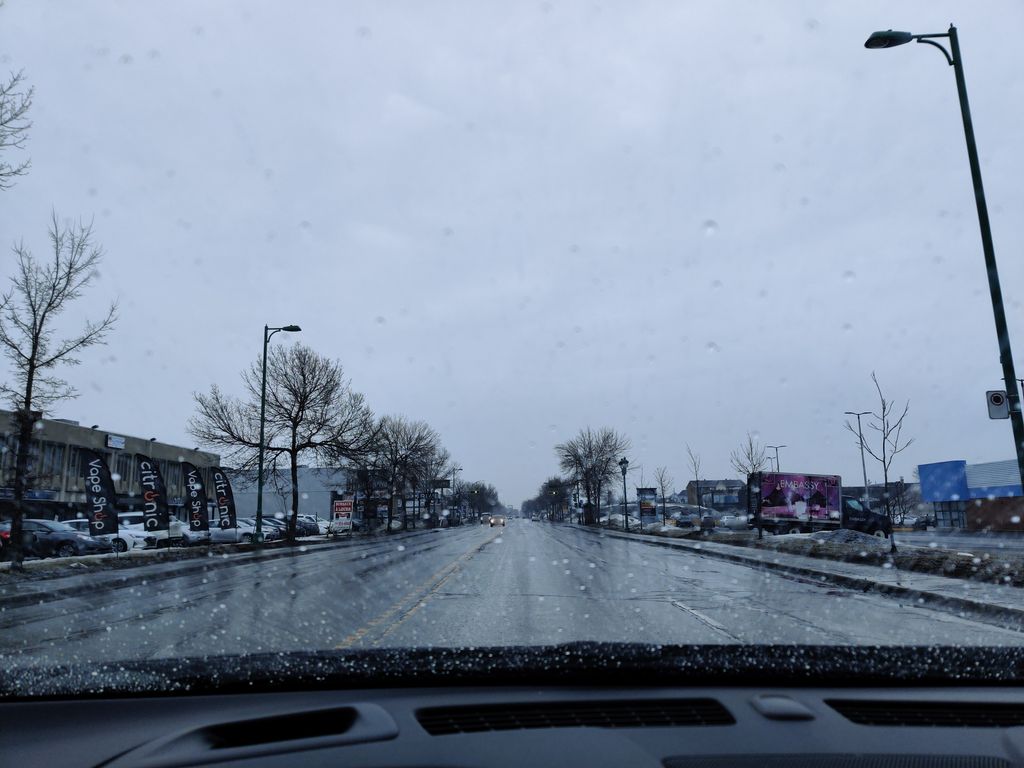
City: montreal